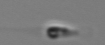
Label: flagellate_morphotype3